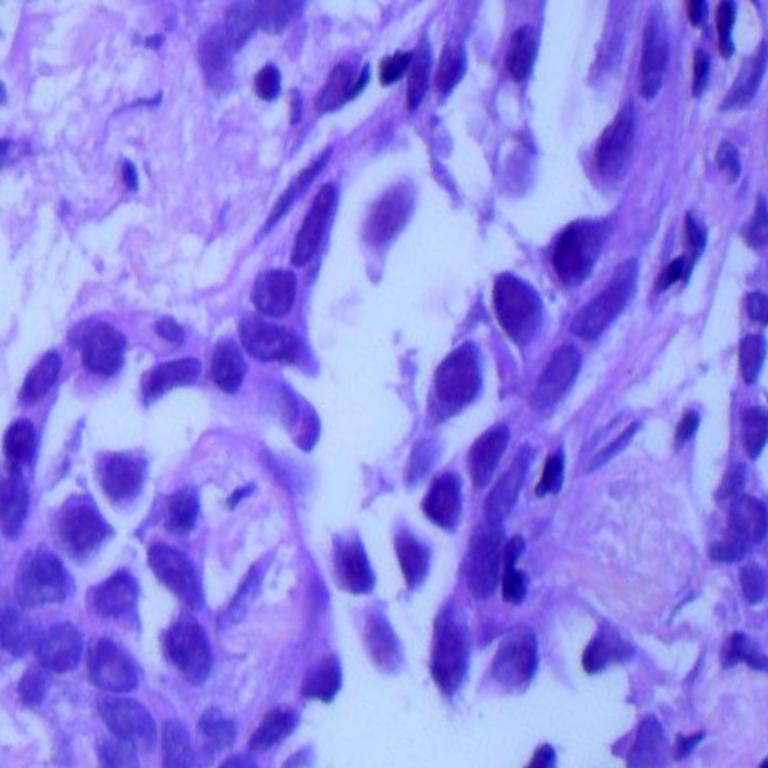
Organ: lung
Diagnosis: adenocarcinomas